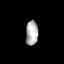
Tissue: skin
Cell type: Fibroblasts
Senescence score: 0.7125
Nuclear area (px): 296
Mean DAPI intensity: 176.926